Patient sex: F
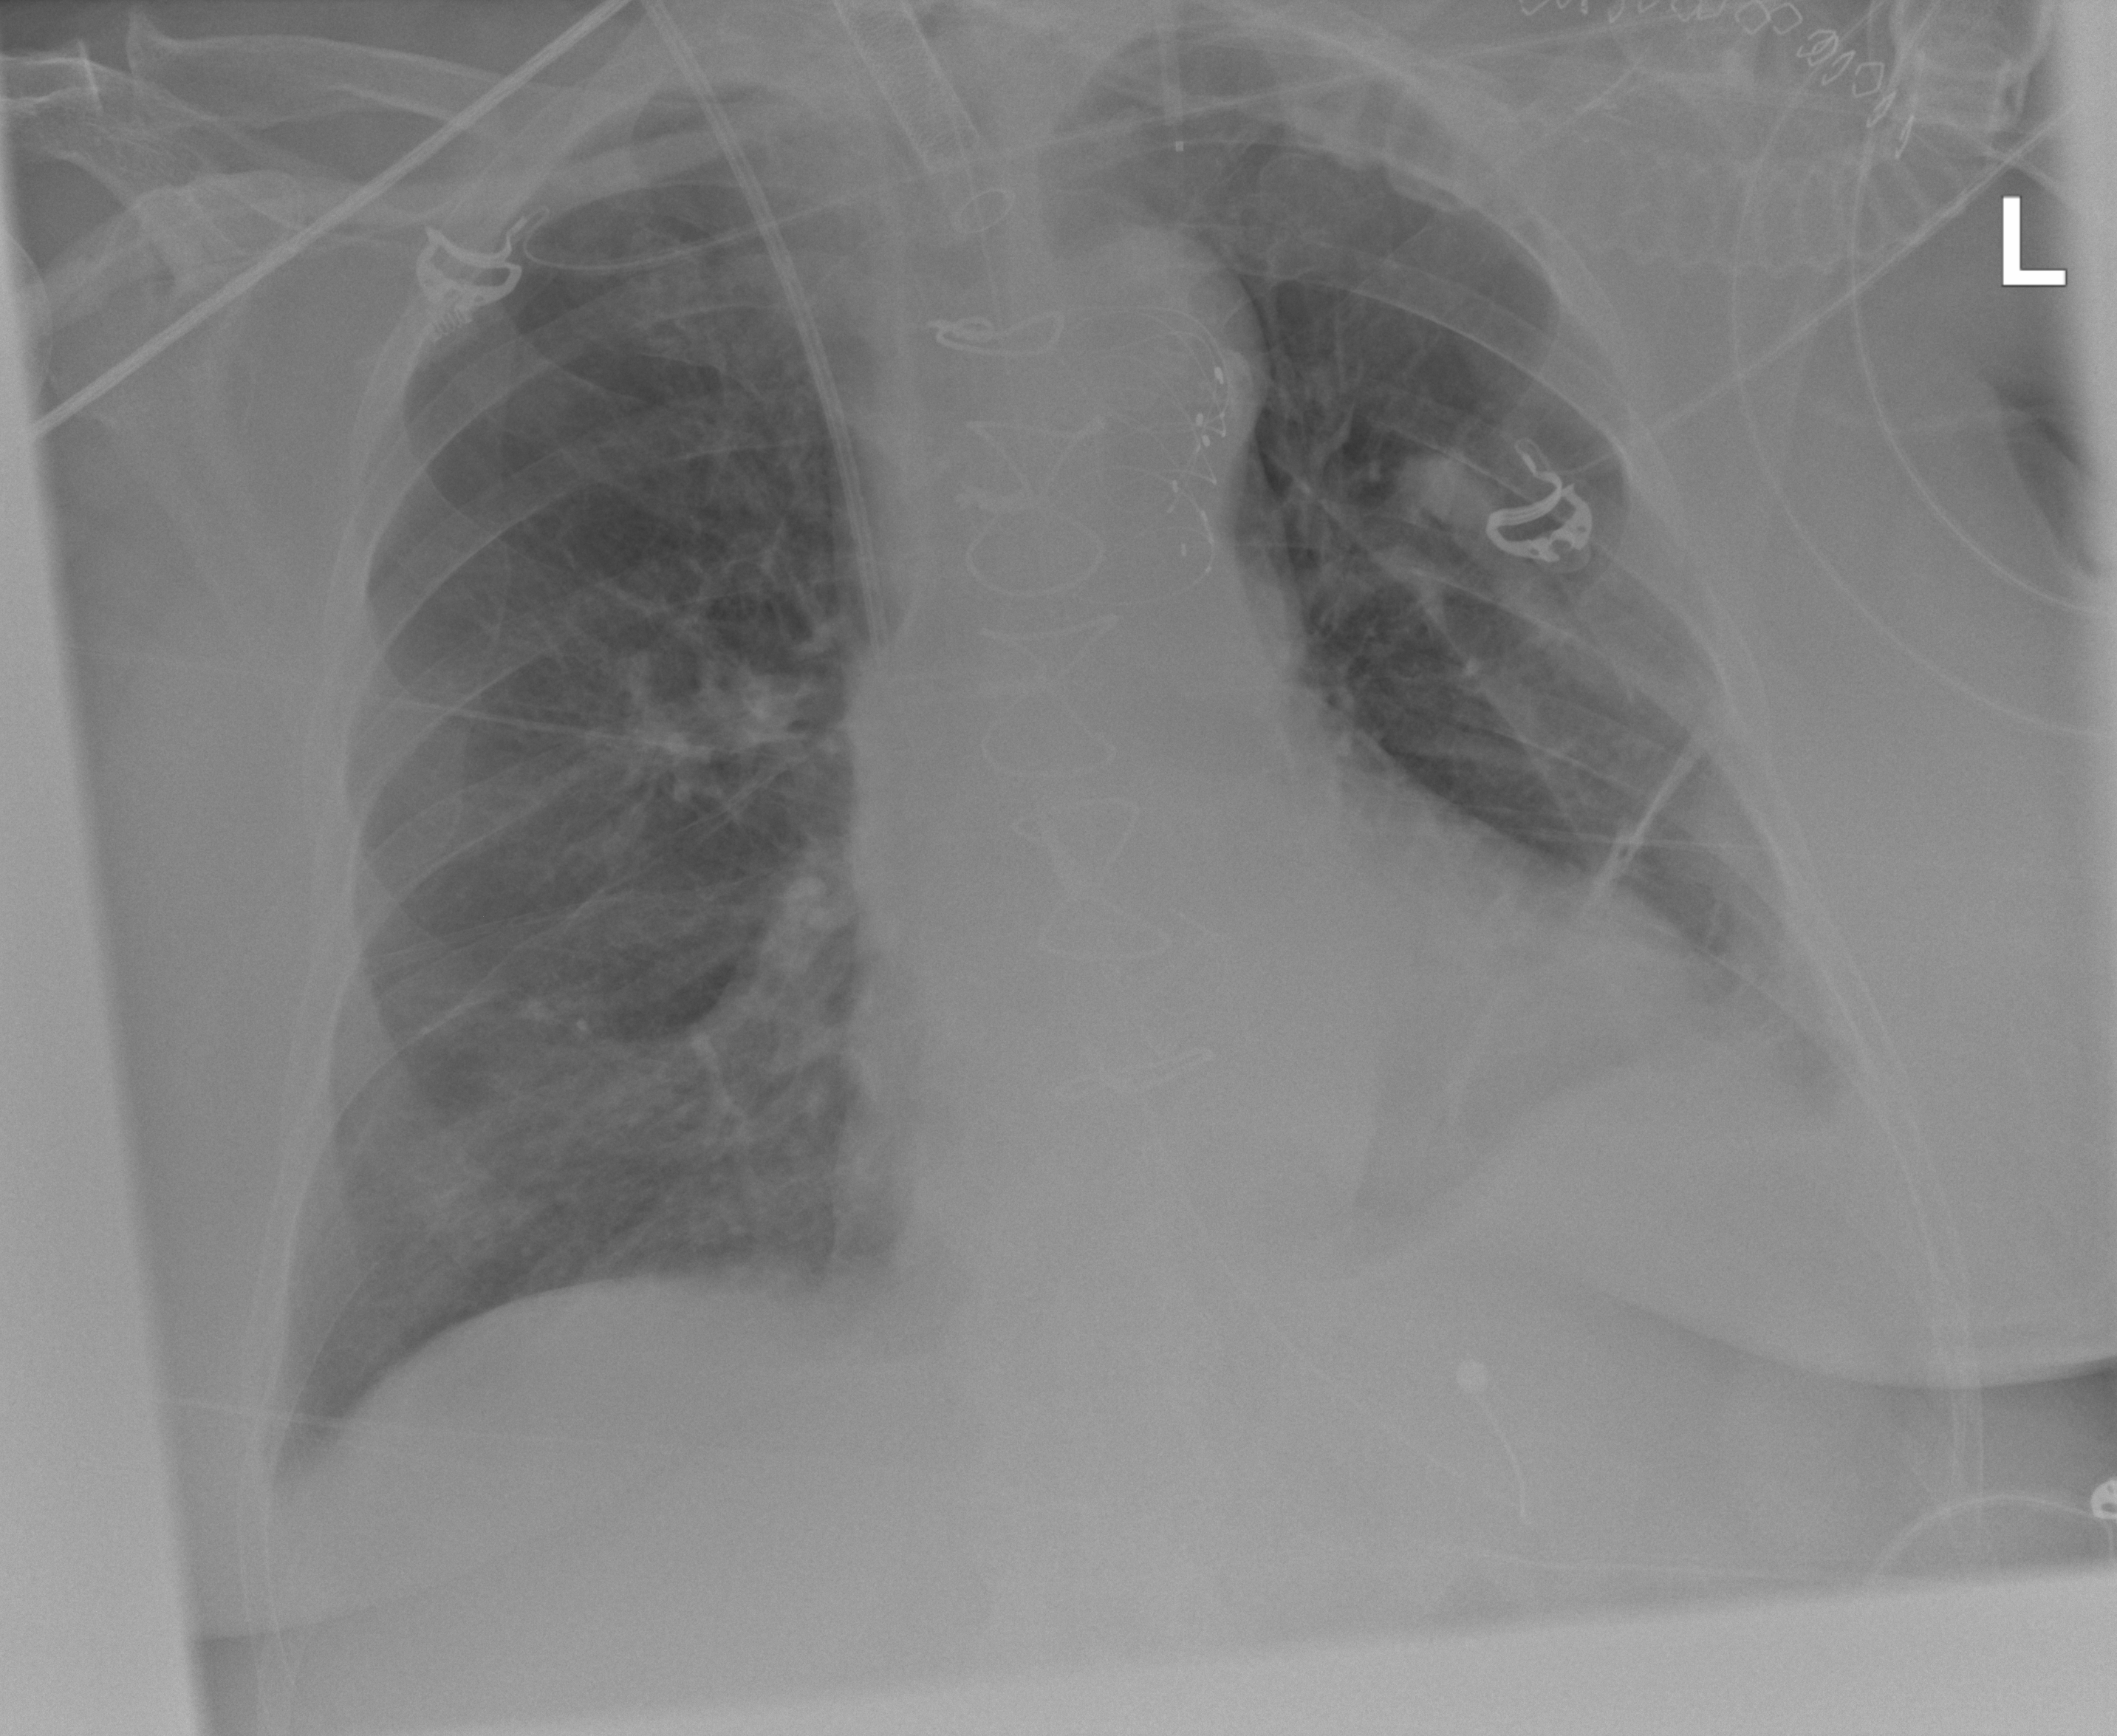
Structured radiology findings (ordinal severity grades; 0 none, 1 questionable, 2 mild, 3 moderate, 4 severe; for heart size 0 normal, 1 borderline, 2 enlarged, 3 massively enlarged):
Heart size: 2
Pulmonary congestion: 2
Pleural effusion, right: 2
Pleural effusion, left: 2
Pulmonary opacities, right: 2
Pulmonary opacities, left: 2
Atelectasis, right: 0
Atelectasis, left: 2